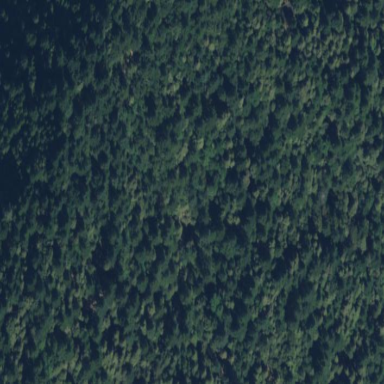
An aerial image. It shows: Forest area.